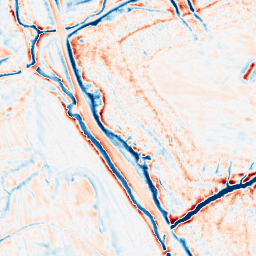
Category: edge_preserving
Decomposition family: bilateral
Decomposition parameters: d: 15
sigma_color: 100
sigma_space: 150
Upsampling method: bspline
Upsampling parameters: scale: 4
Upsampling scale: 4